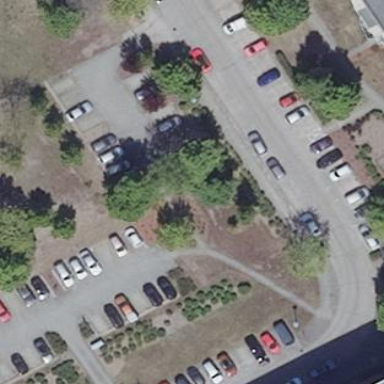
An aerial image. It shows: Parking area with sheds and asphalt surface.